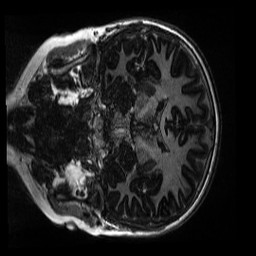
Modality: MP2RAGE
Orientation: coronal
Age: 9
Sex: male
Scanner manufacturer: siemens
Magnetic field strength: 3 T
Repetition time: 4 s
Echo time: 0.00303 s